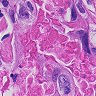
Metastatic tissue present: yes